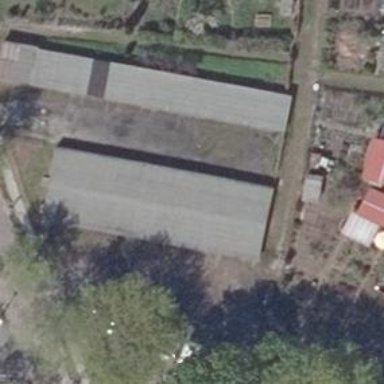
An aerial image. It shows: Group of garages.